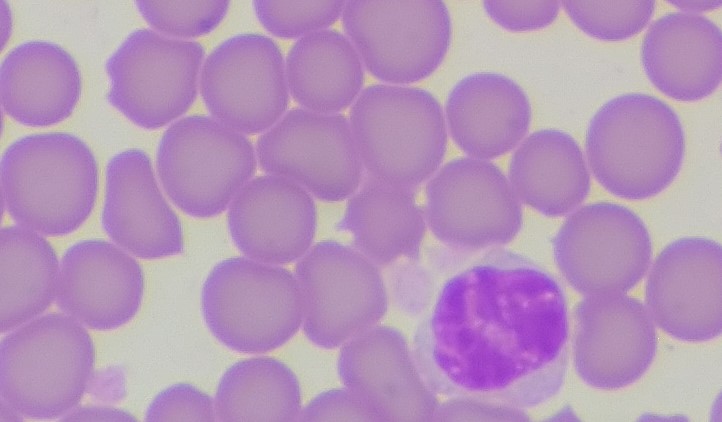
White blood cell type: Lymphocyte